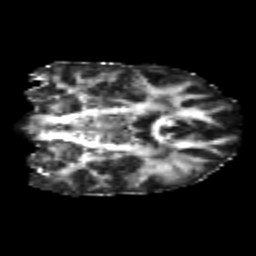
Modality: FA
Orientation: coronal
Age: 23
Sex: female
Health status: healthy
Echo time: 0.074 s